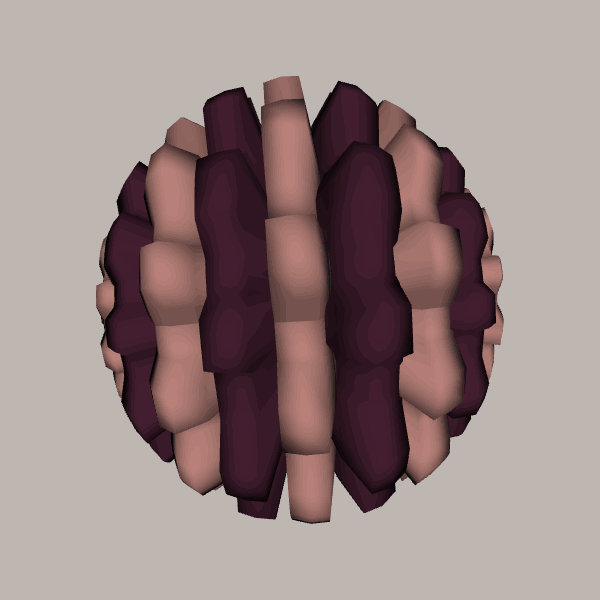
Background: light